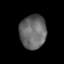
Tissue: lung
Cell type: Endothelial cells
Senescence score: 0.6384
Nuclear area (px): 874
Mean DAPI intensity: 104.225